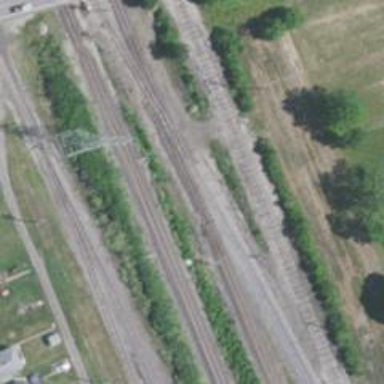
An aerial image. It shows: Railway junction.